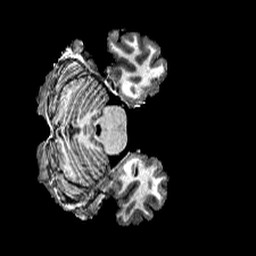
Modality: T1w
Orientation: axial
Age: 22
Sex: female
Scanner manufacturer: siemens
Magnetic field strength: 6.98 T
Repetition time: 6 s
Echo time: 0.00302 s